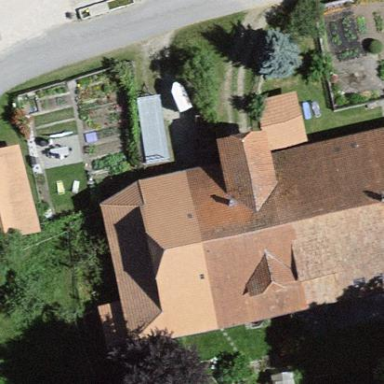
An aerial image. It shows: Farm building.